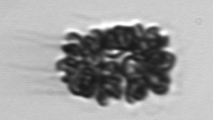
Label: Corymbellus